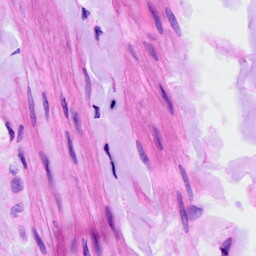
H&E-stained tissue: Ovarian